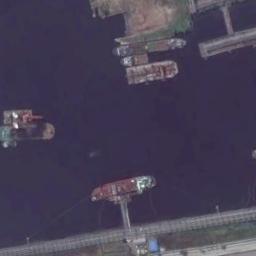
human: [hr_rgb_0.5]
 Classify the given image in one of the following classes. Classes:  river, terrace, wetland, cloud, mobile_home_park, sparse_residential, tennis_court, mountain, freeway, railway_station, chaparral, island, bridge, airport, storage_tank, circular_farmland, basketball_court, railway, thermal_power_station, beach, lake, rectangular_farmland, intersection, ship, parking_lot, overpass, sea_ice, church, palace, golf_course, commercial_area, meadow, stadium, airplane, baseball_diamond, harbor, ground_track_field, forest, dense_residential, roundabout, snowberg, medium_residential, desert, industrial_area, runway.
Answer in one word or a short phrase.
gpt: ship